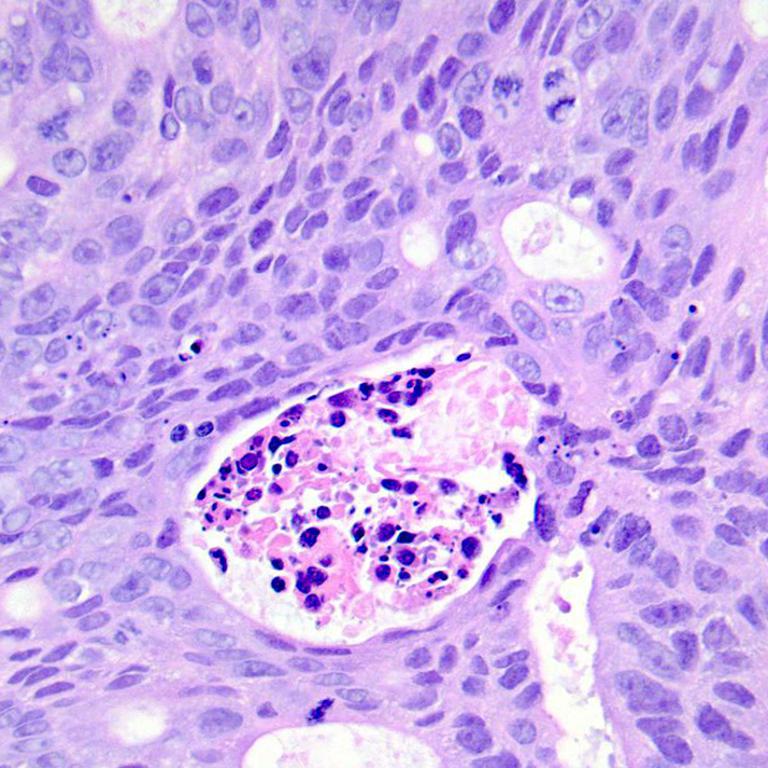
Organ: colon
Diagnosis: adenocarcinomas